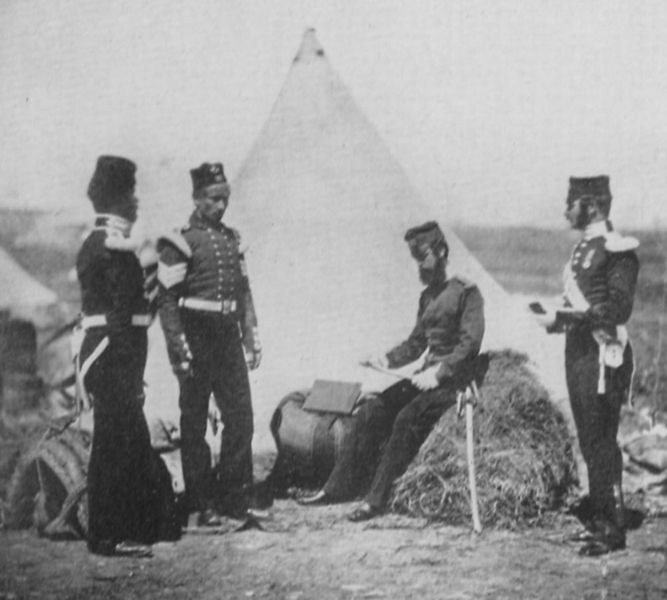
Titel: Hauptmann Walker verliest Befehle
Künstler: Roger Fenton
Standort: USA
Institution: Sammlung Gernsheim
Schlagwörter: himmel, mann, schatten, weiß, landschaft, menschen, sitzen, frankreich, grau, hut, hüte, licht, männer, schwarz, stroh, gras, gürtel, rasen, wiese, gespräch, rock, alt, bart, bärte, hose, jung, kappen, mütze, mützen, kragen, stehen, ebene, feld, horizont, weite, sonne, land, sitzend, stehend, knopf, sack, stock, sattel, schärpe, papiere, schuhe, gepäck, heu, russland, koppel, pause, rast, amerika, krieg, soldaten, lesen, streifen, knöpfe, foto, fotografie, photographie, vier, außen, buch, haufen, heuhaufen, draußen, schwarz weiss, militär, schwert, säbel, uniform, uniformen, soldat, waffe, epauletten, degen, helm, offizier, orden, stiefel, tasche, schuh, brokat, armee, photo, karte, brief, knopfreihe, mappe, plan, gurt, usa, lackschuhe, pyramide, fotographie, aufnahme, offiziere, schlachtfeld, zelt, post, lager, pläne, heuballen, strohballen, gruppenfoto, bürgerkrieg, litzen, plane, besprechung, strohhaufen, graz, lackschuh, feldlager, tipi, zelten, kamera, krig, kriegsfeld, soitzen, grupenbild, stoffbeutel, stoffsack, unifomen, wasen, zeltplane, pasue, 19. jahrhundert, 20. jahrhundert, 4 männer, zltk